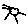
Label: sun